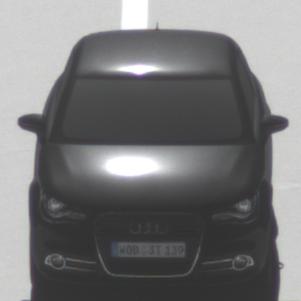
Make: Audi
Model: A1 Sportback 1.2 TFSI
Detailed model: A1 (8X) Sportback
Model produced from: 2012/03
Model produced until: 2014/11
Doors: 5
Color: black
Road condition: dry road
Daytime: morning or afternoon
Contrast: high contrast